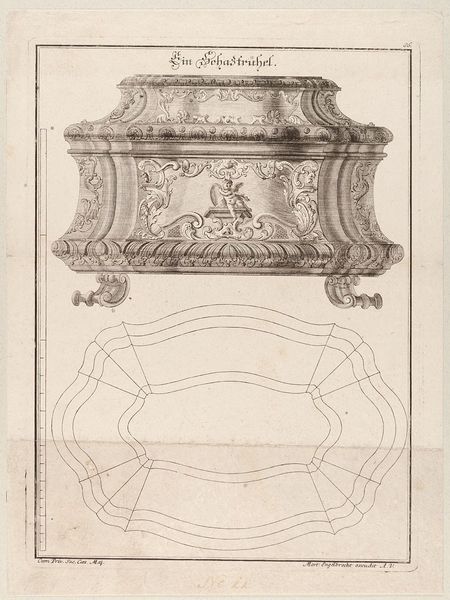
Titel: Grund- und Aufriss einer Schatztruhe
Künstler: Martin Engelbrecht
Standort: Hamburg
Institution: Museum für Kunst und Gewerbe Hamburg
Schlagwörter: ornament, barock, rahmen, rokoko, engel, putto, grafik, graphik, ornamente, verzierung, fotografie, photographie, truhe, deckel, druckgraphik, druckgrafik, stich, entwurf, kunstgewerbe, fries, putten, kupferstich, kunsthandwerk, amoretten, hausrat, schatztruhe, reproduktionen, industriedesign, druckerzeugnisse, möbel, ornamentstich, vorlageblätter, geldtruhe, sparbüchse, concav